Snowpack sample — Buffalo Mountain, Silverthorne, Colorado, USA (1/25/25, 10:11 AM MST)
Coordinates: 39.6222, -106.1139
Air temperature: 22 °F
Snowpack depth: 110 cm
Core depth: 40 cm
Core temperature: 46.4 °F
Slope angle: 12°, slope face: 102°
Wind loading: high
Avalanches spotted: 0
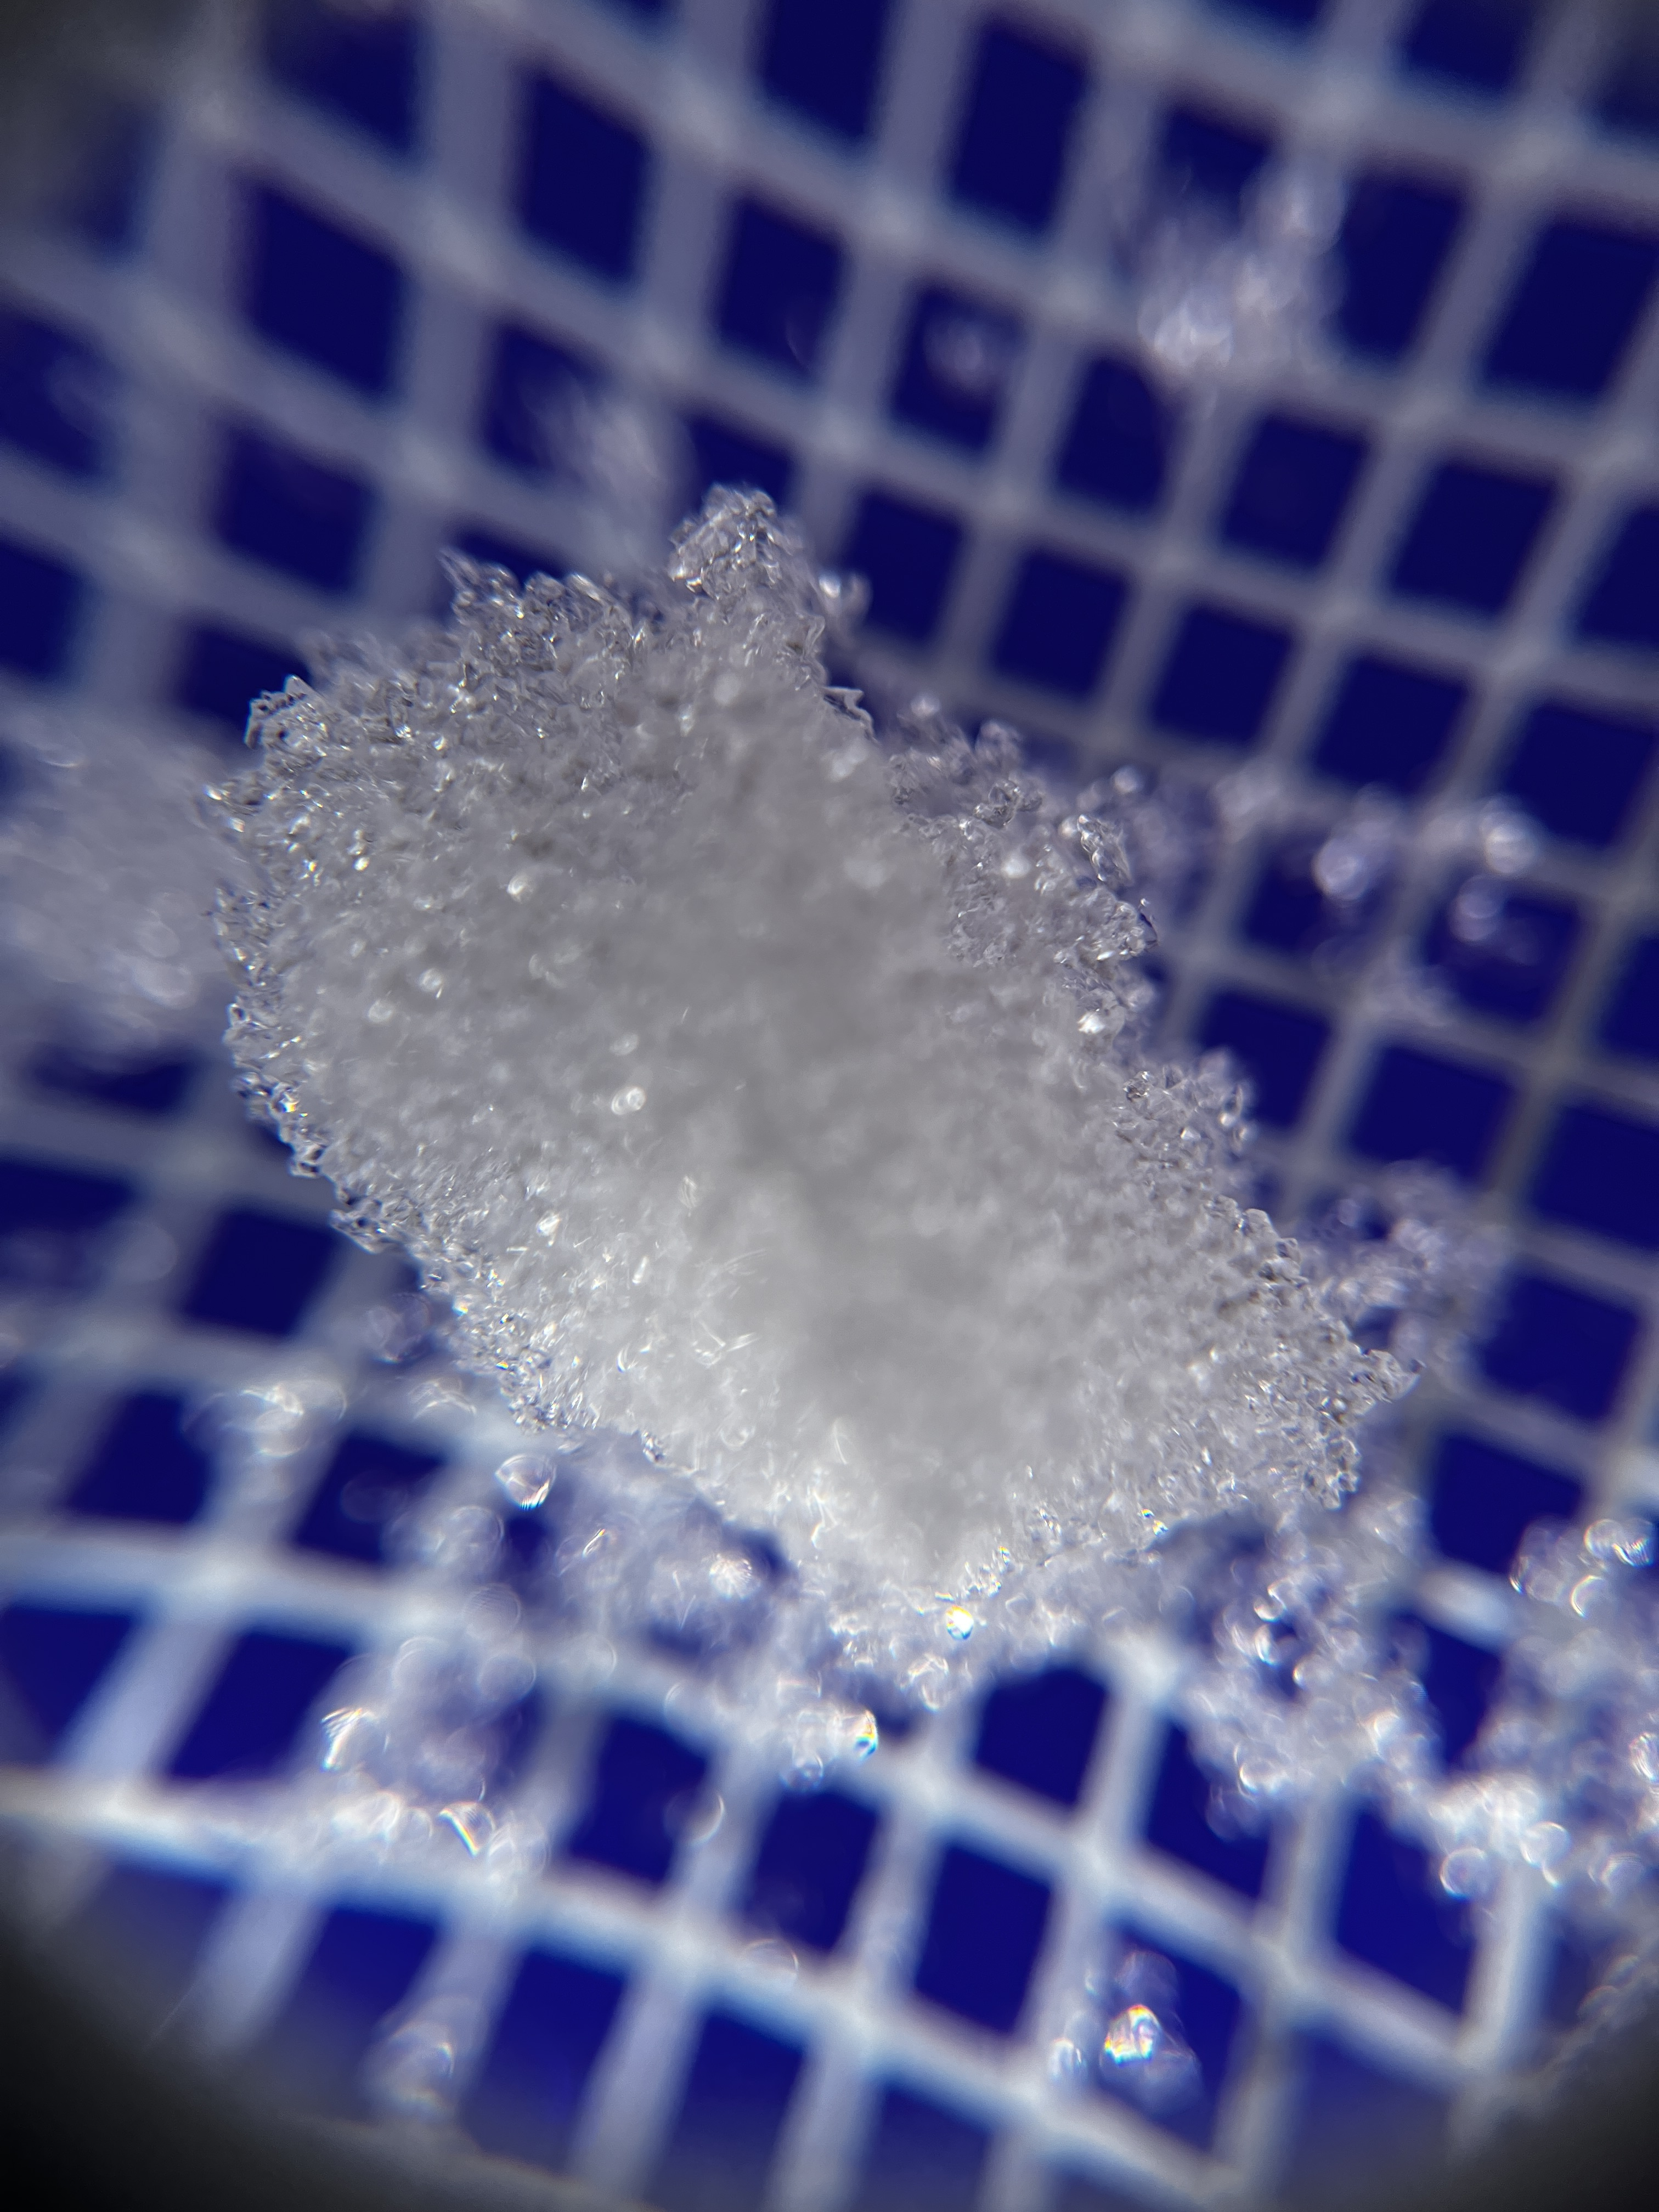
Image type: magnified_profile
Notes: No avalanches nearby, collected on the outskirts of a fire break 15 meters from the treeline, on way to Buffalo and Red Mountain